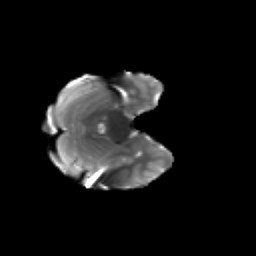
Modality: T2w
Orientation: axial
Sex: male
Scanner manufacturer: siemens
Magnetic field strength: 3 T
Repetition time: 5 s
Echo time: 0.071 s